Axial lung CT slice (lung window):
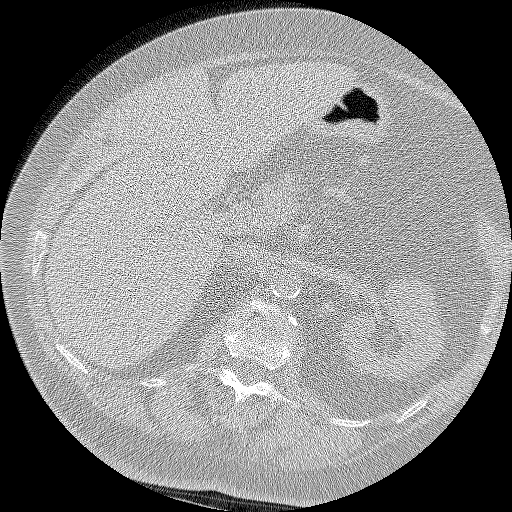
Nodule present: no